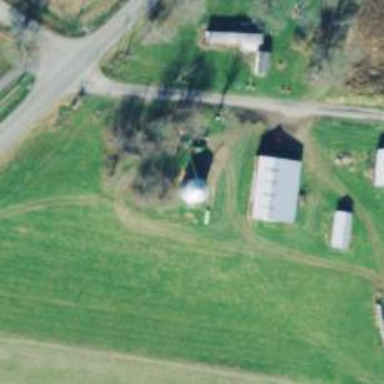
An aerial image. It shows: Silo.